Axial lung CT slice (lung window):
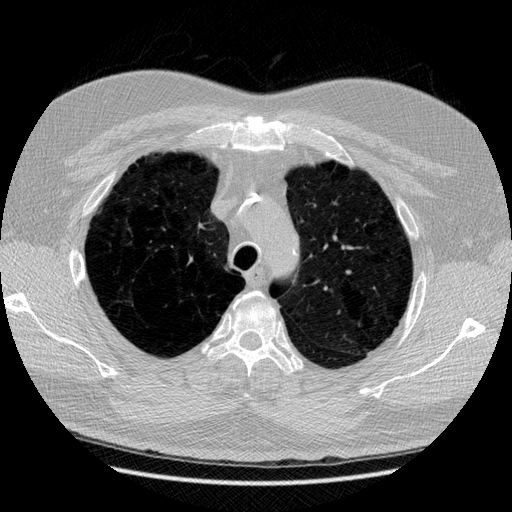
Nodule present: no